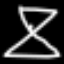
Label: hourglass